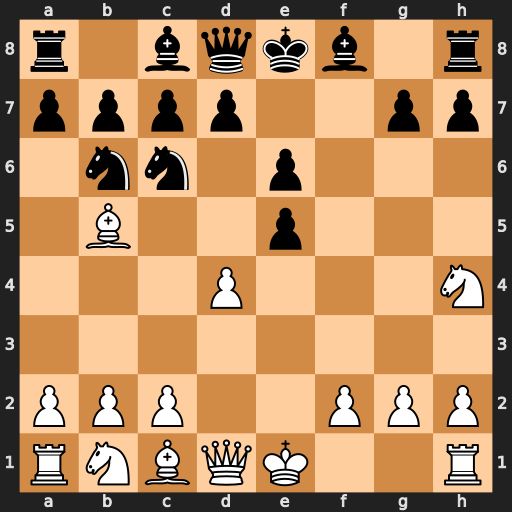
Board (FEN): r1bqkb1r/pppp2pp/1nn1p3/1B2p3/3P3N/8/PPP2PPP/RNBQK2R
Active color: w
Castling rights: KQkq
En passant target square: -
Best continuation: Qh5+ g6 Nxg6